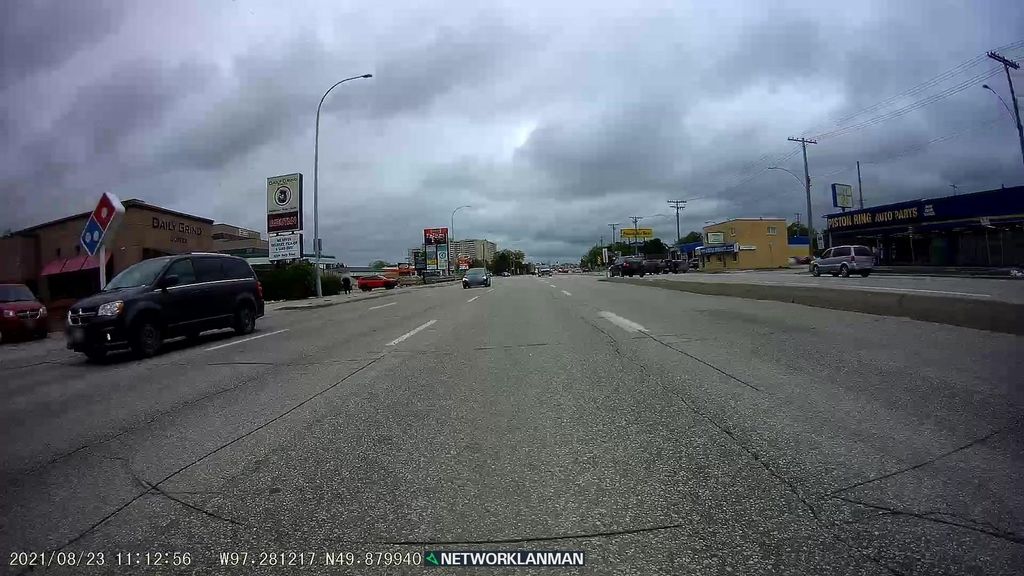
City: winnipeg